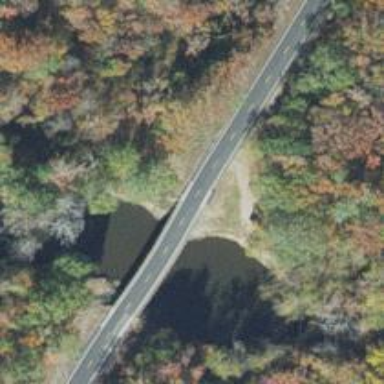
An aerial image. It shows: Secondary road crossing over beam bridge.